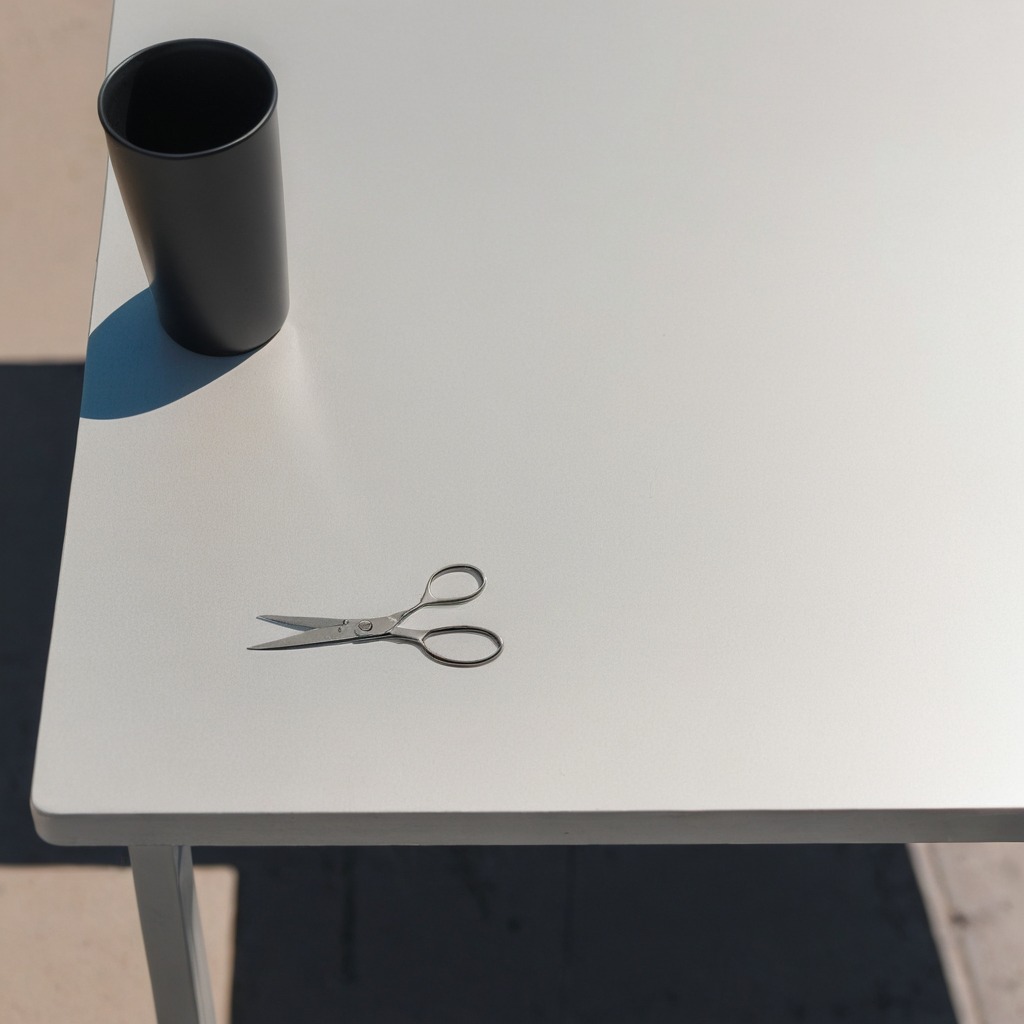
A scissor lying on the table.